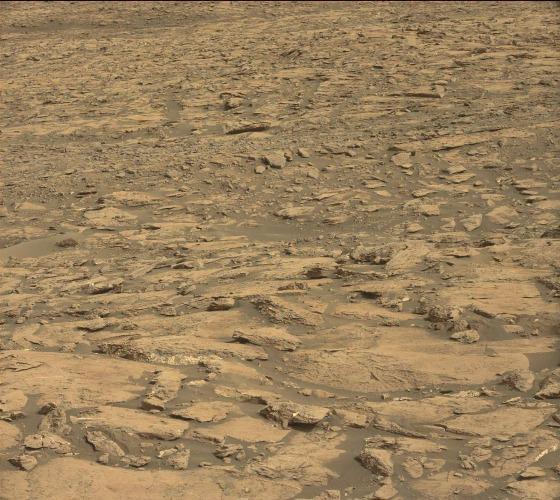
Terrain classes present: Bedrock, Gravel / Sand / Soil, Rock, Shadow